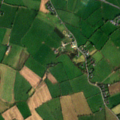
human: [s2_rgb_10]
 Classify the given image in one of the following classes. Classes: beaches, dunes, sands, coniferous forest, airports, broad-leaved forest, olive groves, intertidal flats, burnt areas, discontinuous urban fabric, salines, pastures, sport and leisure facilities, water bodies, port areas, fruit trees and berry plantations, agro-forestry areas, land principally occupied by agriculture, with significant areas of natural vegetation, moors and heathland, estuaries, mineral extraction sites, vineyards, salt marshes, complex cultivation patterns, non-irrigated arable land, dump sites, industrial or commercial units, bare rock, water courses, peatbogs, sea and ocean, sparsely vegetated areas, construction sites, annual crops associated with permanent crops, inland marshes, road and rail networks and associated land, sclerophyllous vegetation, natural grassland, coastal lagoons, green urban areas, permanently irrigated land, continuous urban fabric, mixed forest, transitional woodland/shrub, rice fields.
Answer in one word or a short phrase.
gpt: non-irrigated arable land, pastures